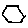
Label: hexagon